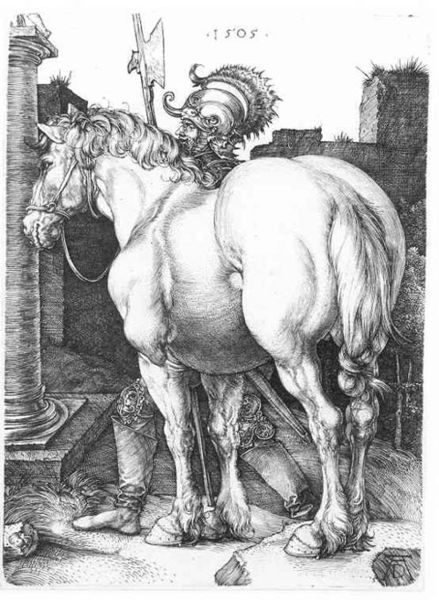
Titel: Das Große Pferd
Künstler: Albrecht Dürer
Standort: Karlsruhe
Institution: Staatliche Kunsthalle Karlsruhe
Schlagwörter: feder, kampf, kopf, mann, schatten, weiß, landschaft, sand, stadt, grau, schwarz, säule, säulen, zeichnung, gras, schloss, knoten, mensch, sockel, stein, steine, signatur, wache, locken, pferd, reiter, turm, huf, hufe, mähne, schweif, zaumzeug, zügel, hintern, wüste, mauer, grafik, graphik, farblos, krieg, lanze, dick, kraft, kammer, ad, muskulös, eisen, ruine, knochig, burg, plastisch, druck, druckgraphik, schwarz-weiss, druckgrafik, monogramm, schraffur, radierung, stich, schwert, soldat, waffe, bleistift, helm, stiefel, ritter, rüstung, schimmel, hufen, kapitell, ionisch, ross, mittelalter, krieger, hellebarde, pike, speer, dürer, 1505, kupferstich, graustufen, schutz, pferdeschwanz, hufeisen, dorische säule, sockle, schmied, albrecht, albrecht dürer, helebarde, knieschutz, 1500, albrecht dührer, kniescshutz